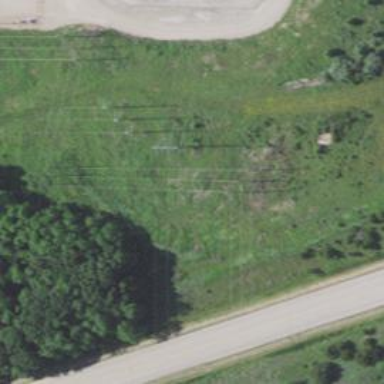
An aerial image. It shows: H-frame power tower with distinctive design.